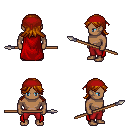
a pixel art fantasy rpg character, male body template, human, dark skin, red cape, red pants, brunette loose hair, red bandana, spear, four views (front, back, left, right), 2x2 character sprite sheet, small pixel art, hard edges, no anti-aliasing